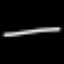
Label: line